Field crop: maize
Growth stage: 2
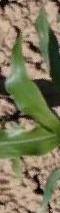
Species: maize